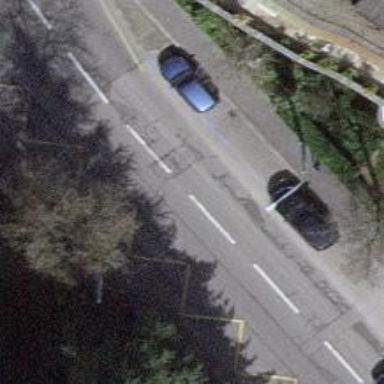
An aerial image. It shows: Bus stop for trolleybuses with designated stop position for public transport.